Field crop: maize
Growth stage: 2
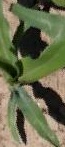
Species: maize